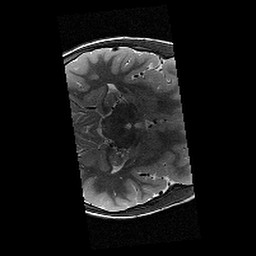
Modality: T2w
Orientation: axial
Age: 11
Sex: male
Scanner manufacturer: siemens
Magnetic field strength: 3 T
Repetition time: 9.23 s
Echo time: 0.067 s